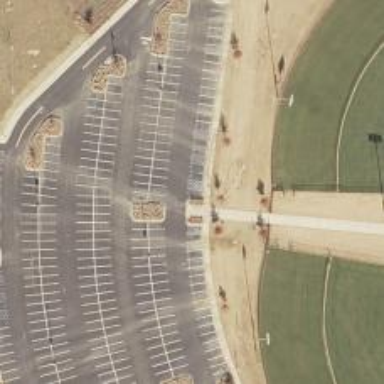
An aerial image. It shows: Parking space.